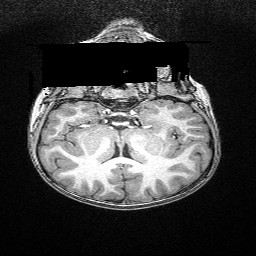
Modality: T1w
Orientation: sagittal